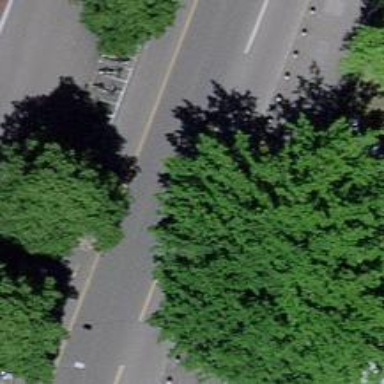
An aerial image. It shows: Rising bollard is in place as barrier.